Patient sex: M
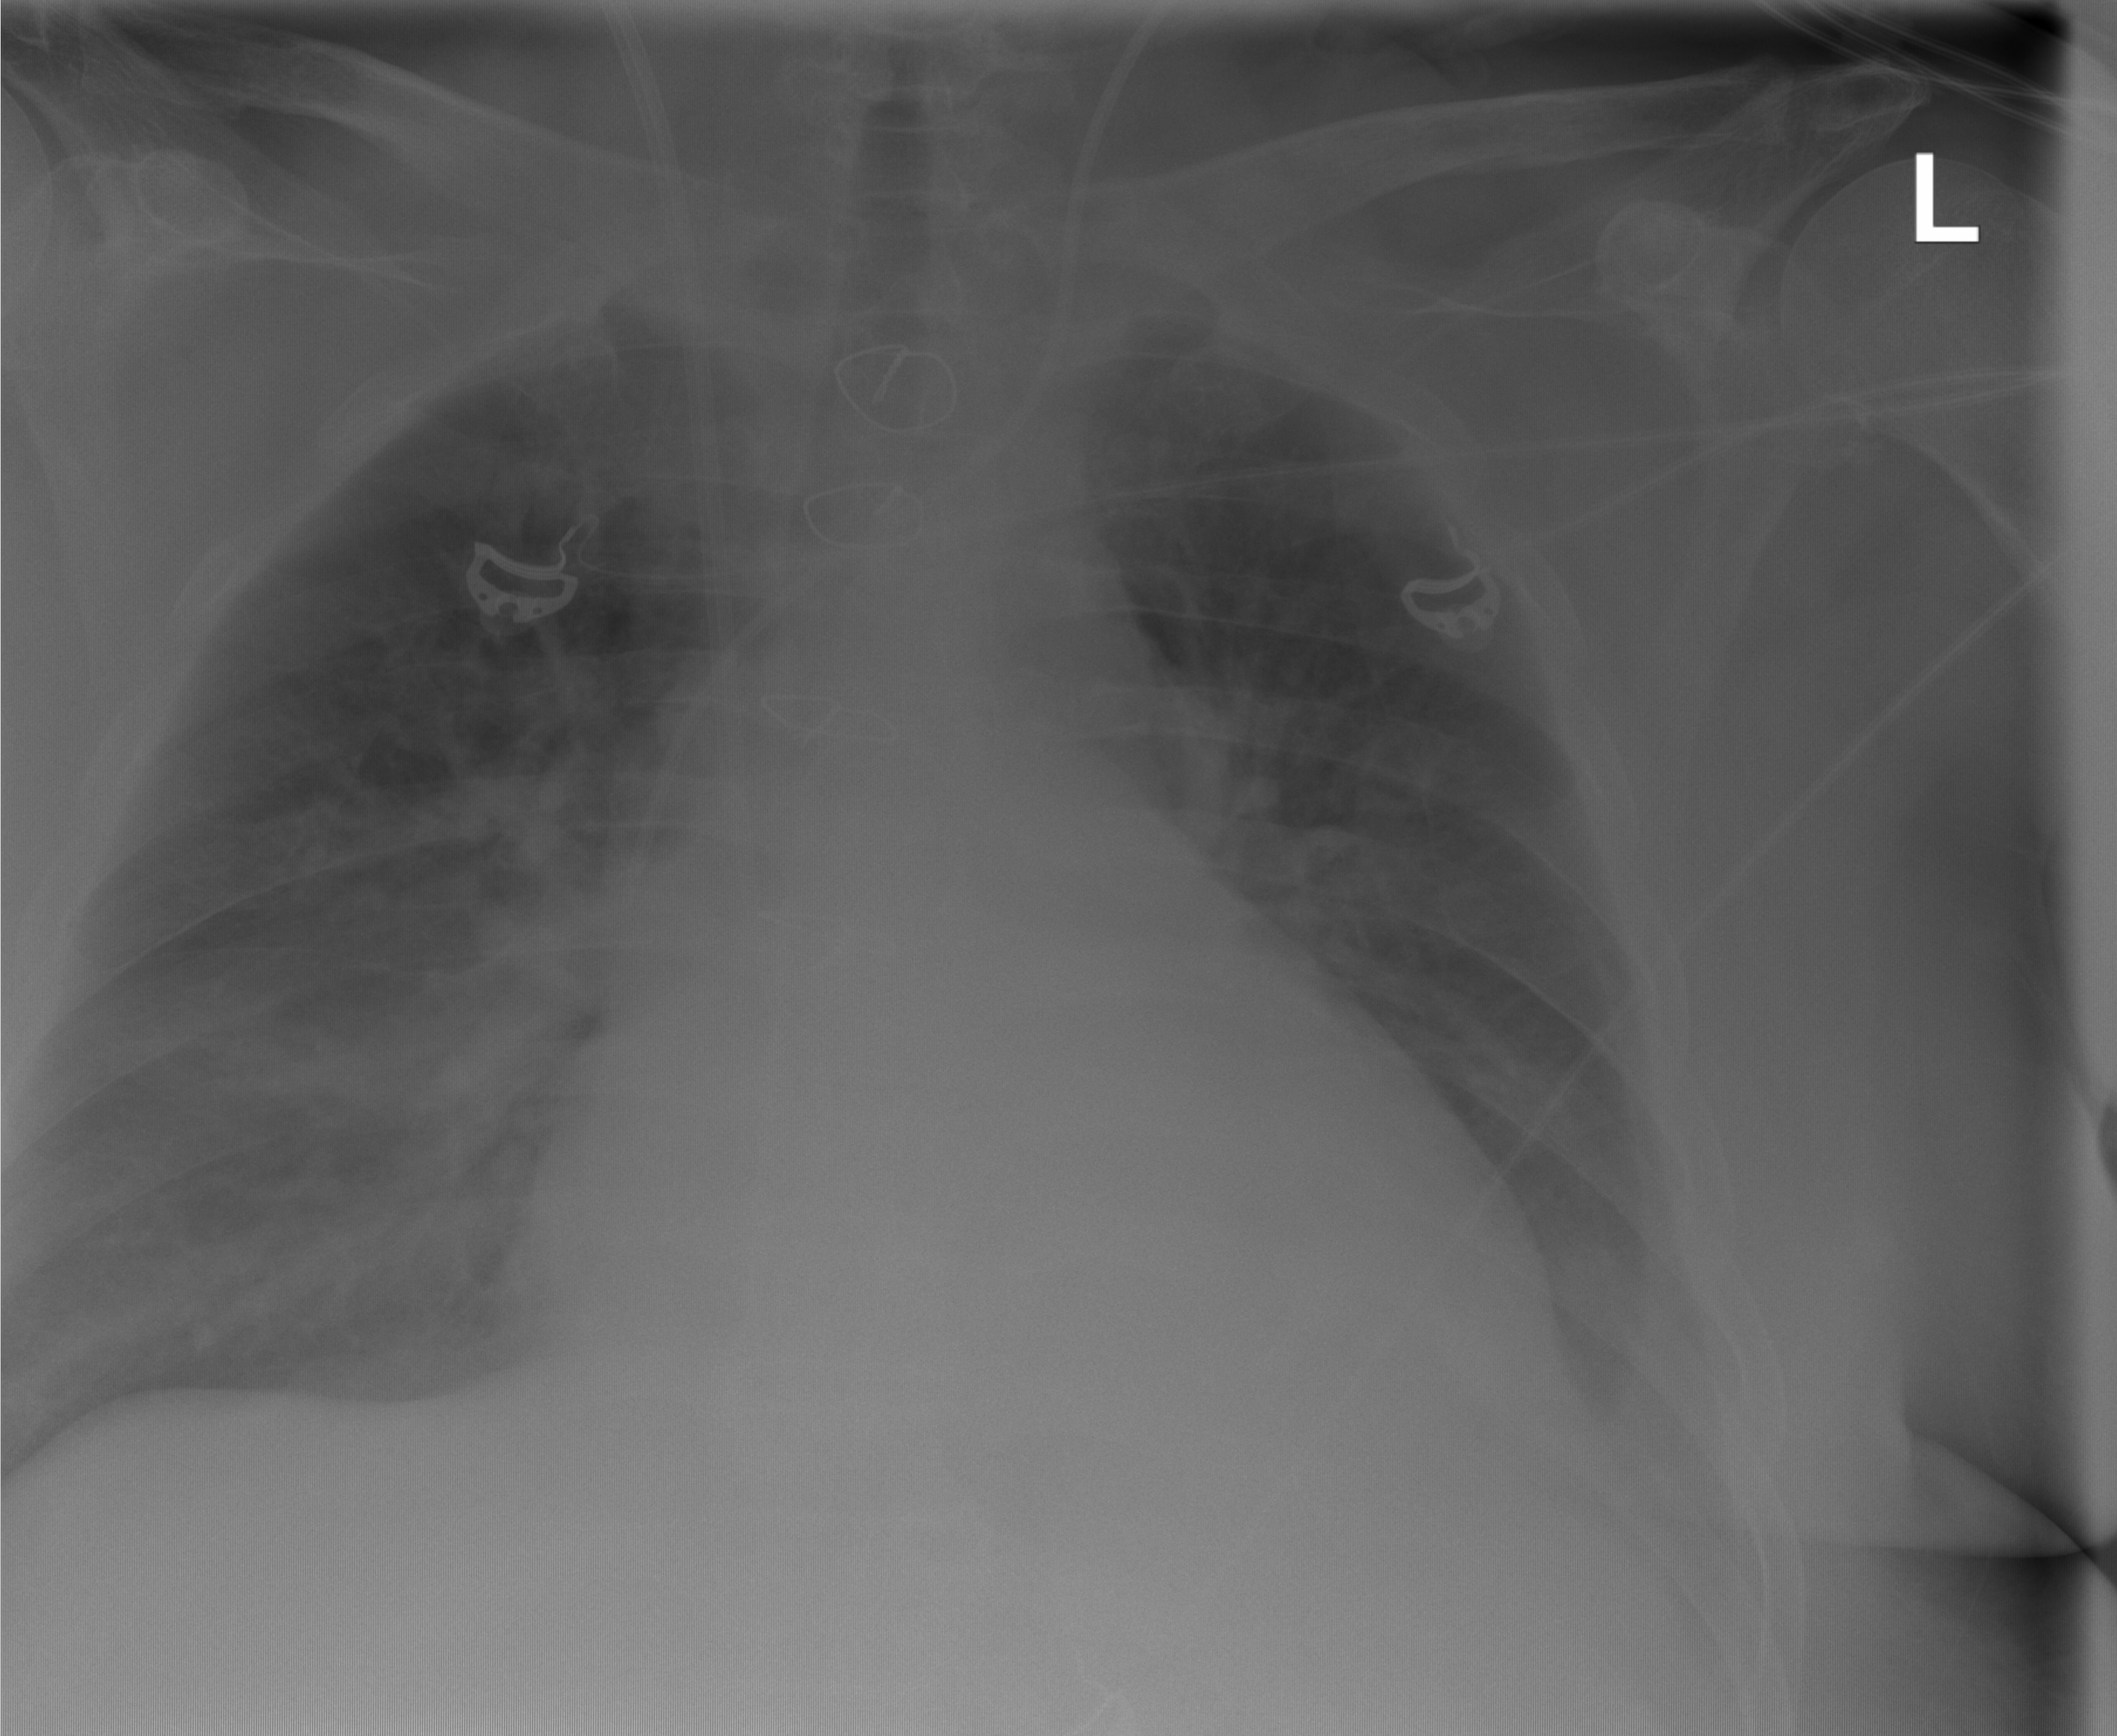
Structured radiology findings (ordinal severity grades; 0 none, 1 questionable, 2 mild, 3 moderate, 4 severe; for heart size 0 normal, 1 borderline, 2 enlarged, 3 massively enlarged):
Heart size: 3
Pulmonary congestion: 2
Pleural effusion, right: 0
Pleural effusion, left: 2
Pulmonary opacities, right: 2
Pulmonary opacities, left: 2
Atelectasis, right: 2
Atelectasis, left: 1